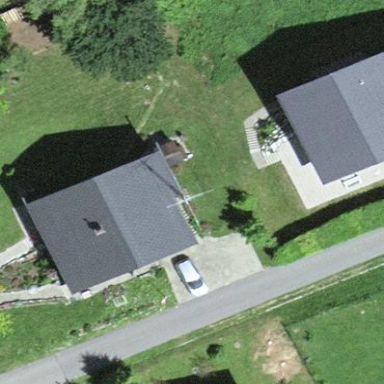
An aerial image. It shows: Simple and straightforward house.